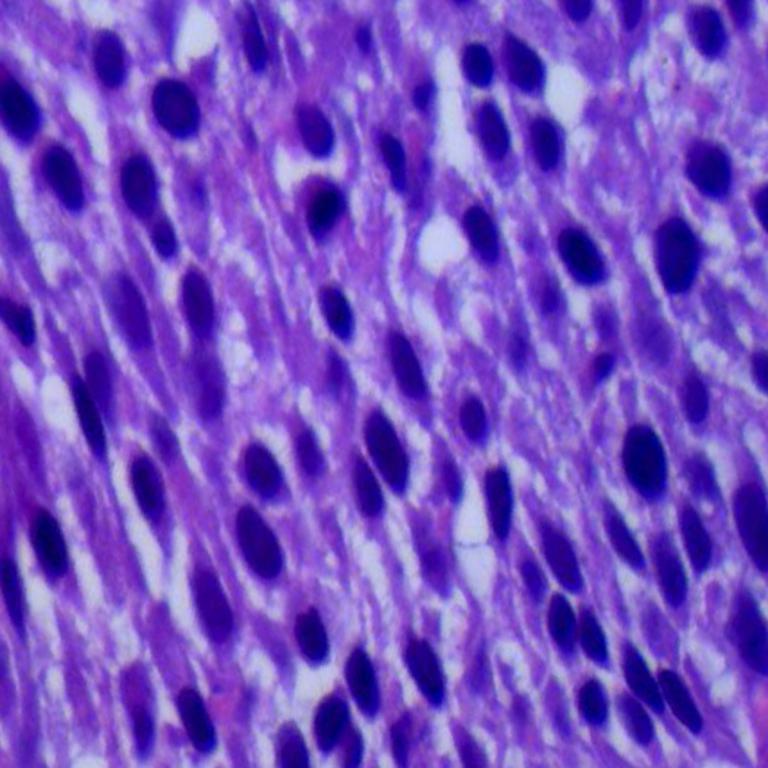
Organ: lung
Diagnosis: squamous carcinomas